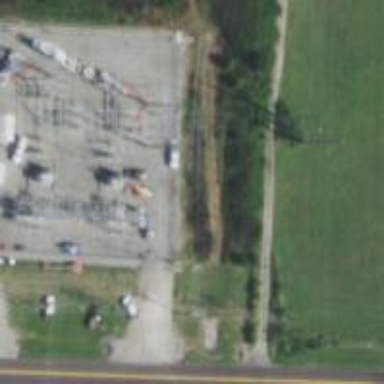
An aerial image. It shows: Distribution power substation surrounded by chain link fence.